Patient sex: M
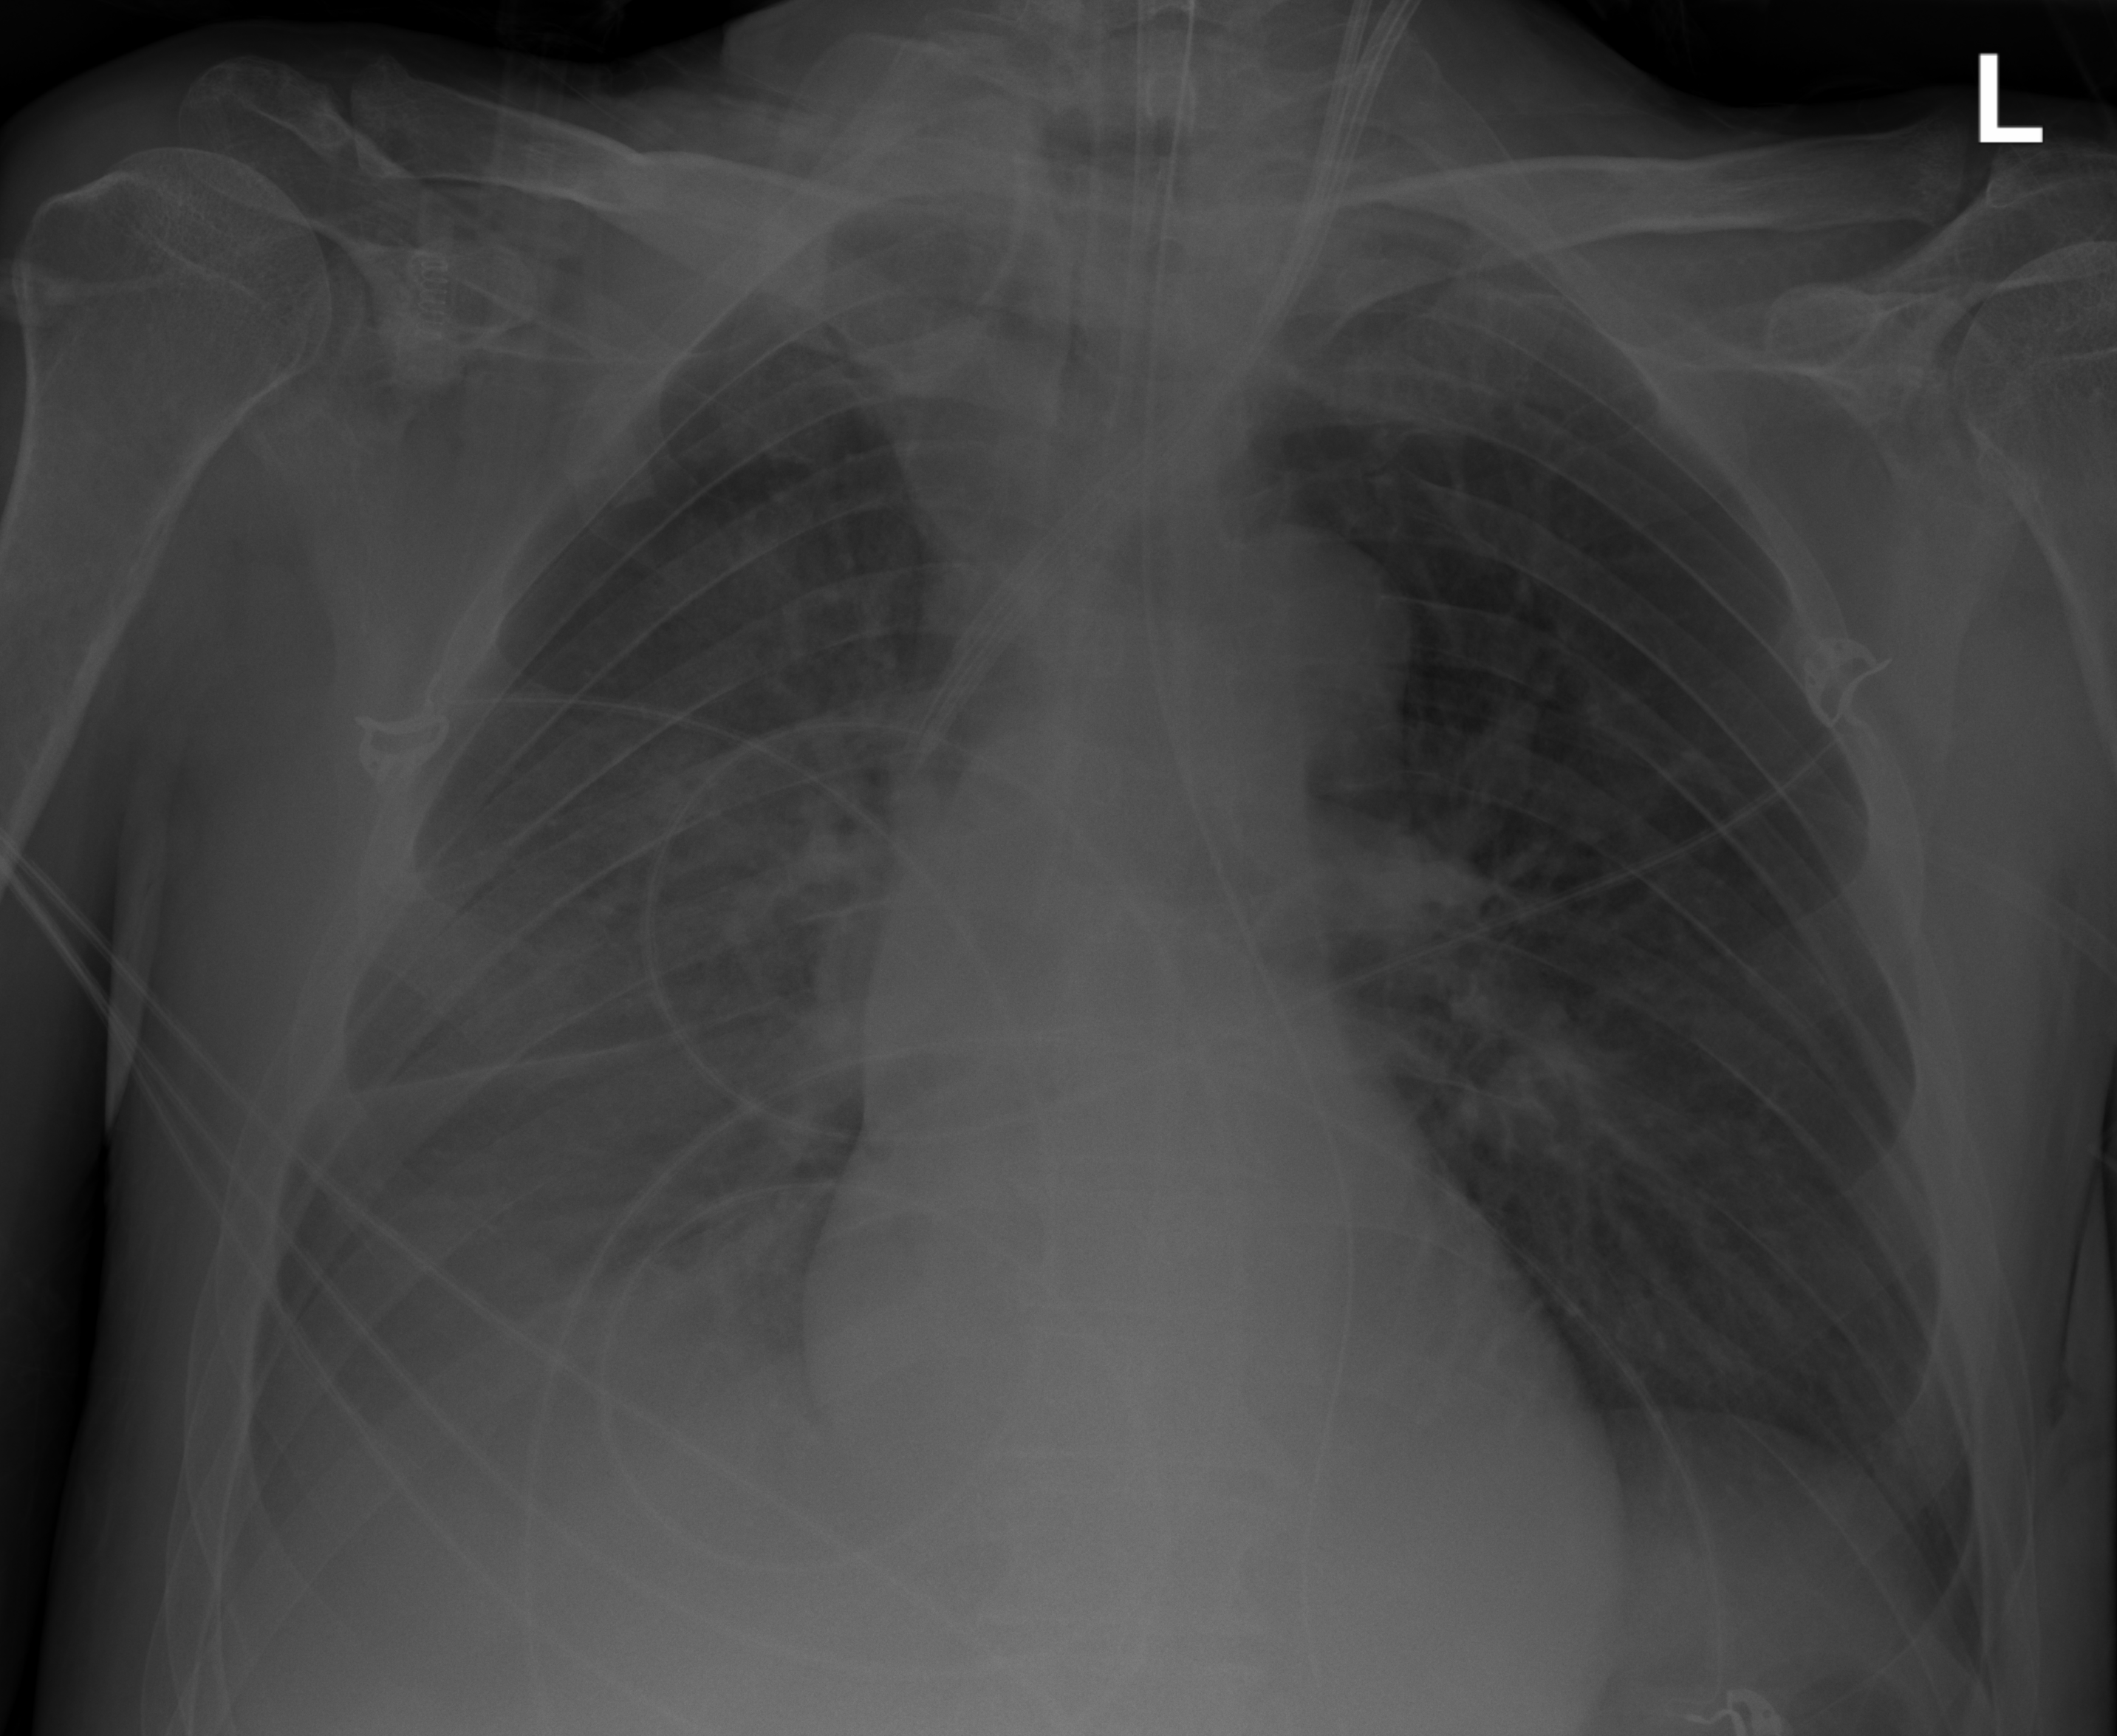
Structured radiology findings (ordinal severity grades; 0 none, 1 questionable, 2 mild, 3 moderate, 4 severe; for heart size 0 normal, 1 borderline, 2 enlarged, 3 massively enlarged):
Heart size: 0
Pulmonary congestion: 0
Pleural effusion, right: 2
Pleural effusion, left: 0
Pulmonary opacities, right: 3
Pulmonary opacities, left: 2
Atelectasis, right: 3
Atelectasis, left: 2